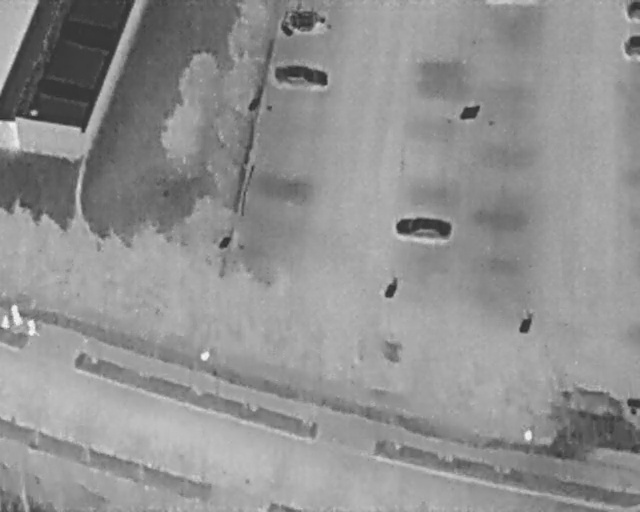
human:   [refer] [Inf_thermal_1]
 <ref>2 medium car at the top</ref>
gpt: <box>[[45, 0, 49, 9, 2], [45, 9, 48, 20, 3]]</box>

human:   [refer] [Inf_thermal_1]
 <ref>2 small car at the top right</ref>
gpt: <box>[[96, 7, 100, 10, 2], [97, 0, 100, 3, 2]]</box>

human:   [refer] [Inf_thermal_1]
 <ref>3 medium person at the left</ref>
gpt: <box>[[3, 62, 6, 64, 2], [0, 60, 4, 62, 2], [0, 62, 2, 63, 2]]</box>